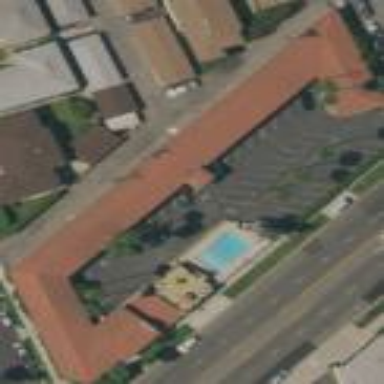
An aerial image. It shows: Hotel building that serves as motel for tourists.